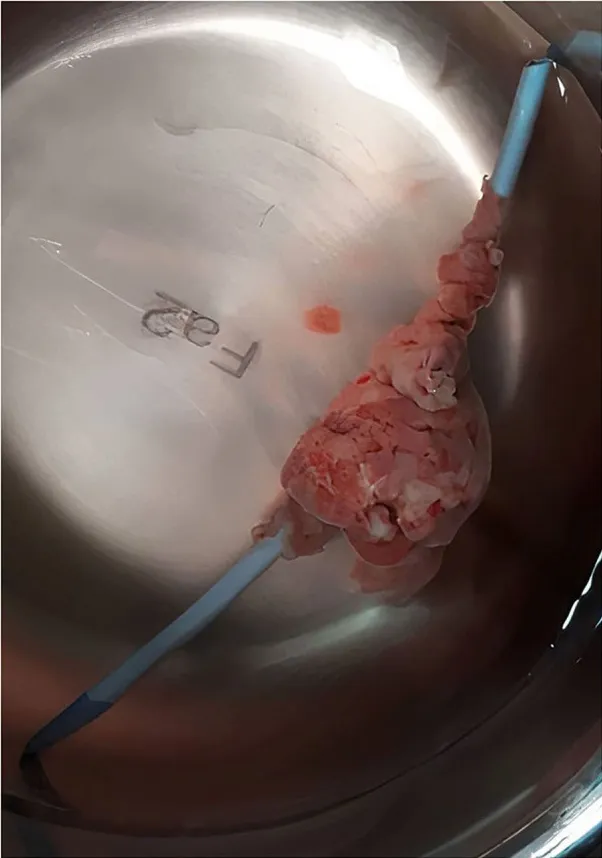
Formation of a large thrombus around the CVC that was removed along with catheter via open heart surgery.
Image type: endoscopy (arthroscopy)